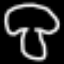
Label: mushroom